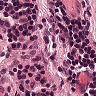
Metastatic tissue present: no